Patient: sex M, age 85
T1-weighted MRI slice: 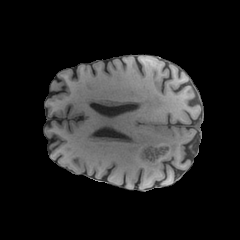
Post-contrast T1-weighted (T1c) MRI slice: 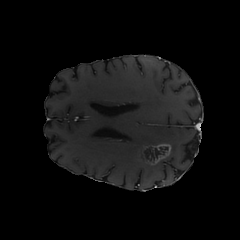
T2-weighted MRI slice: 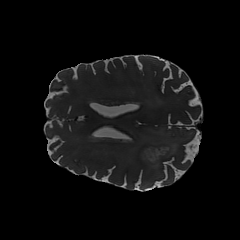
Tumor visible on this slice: yes
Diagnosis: Glioblastoma, IDH-wildtype
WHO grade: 4